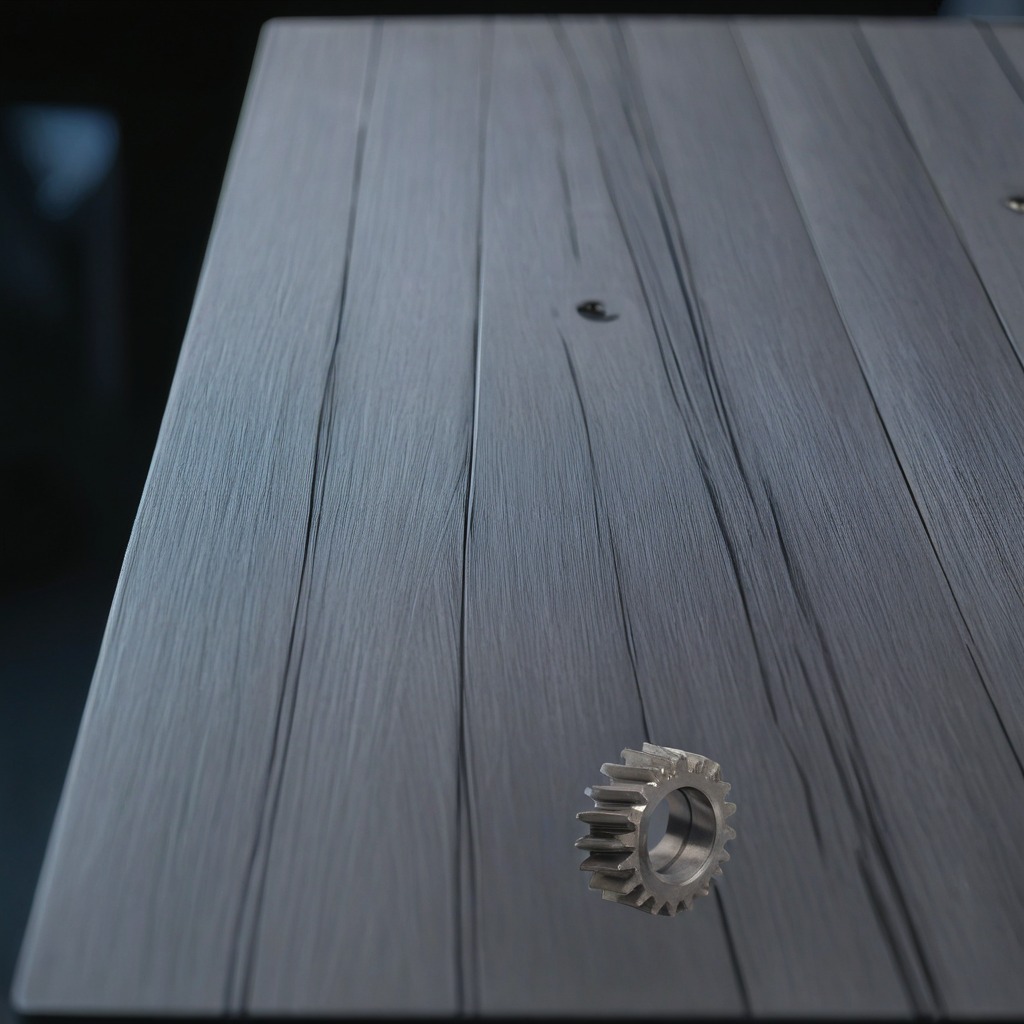
A steel gear with teeth is lying on a table with faint burn marks in a small garage at twilight.